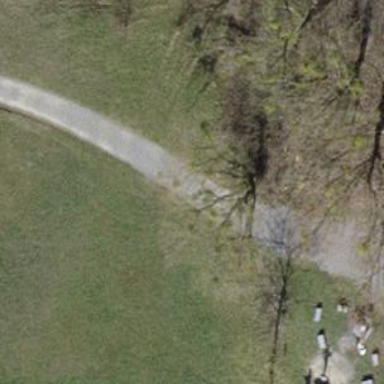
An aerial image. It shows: Picnic site with BBQ amenities.